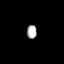
Tissue: prostate
Cell type: T cells
Senescence score: 0.8316
Nuclear area (px): 134
Mean DAPI intensity: 177.291